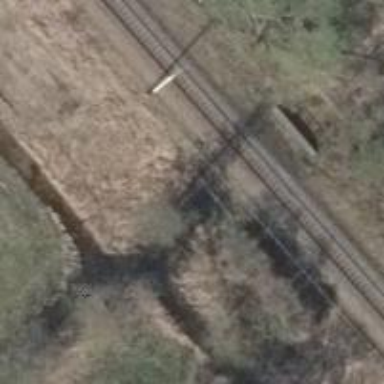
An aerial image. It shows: Bridge over railway with electrified contact lines.